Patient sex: F
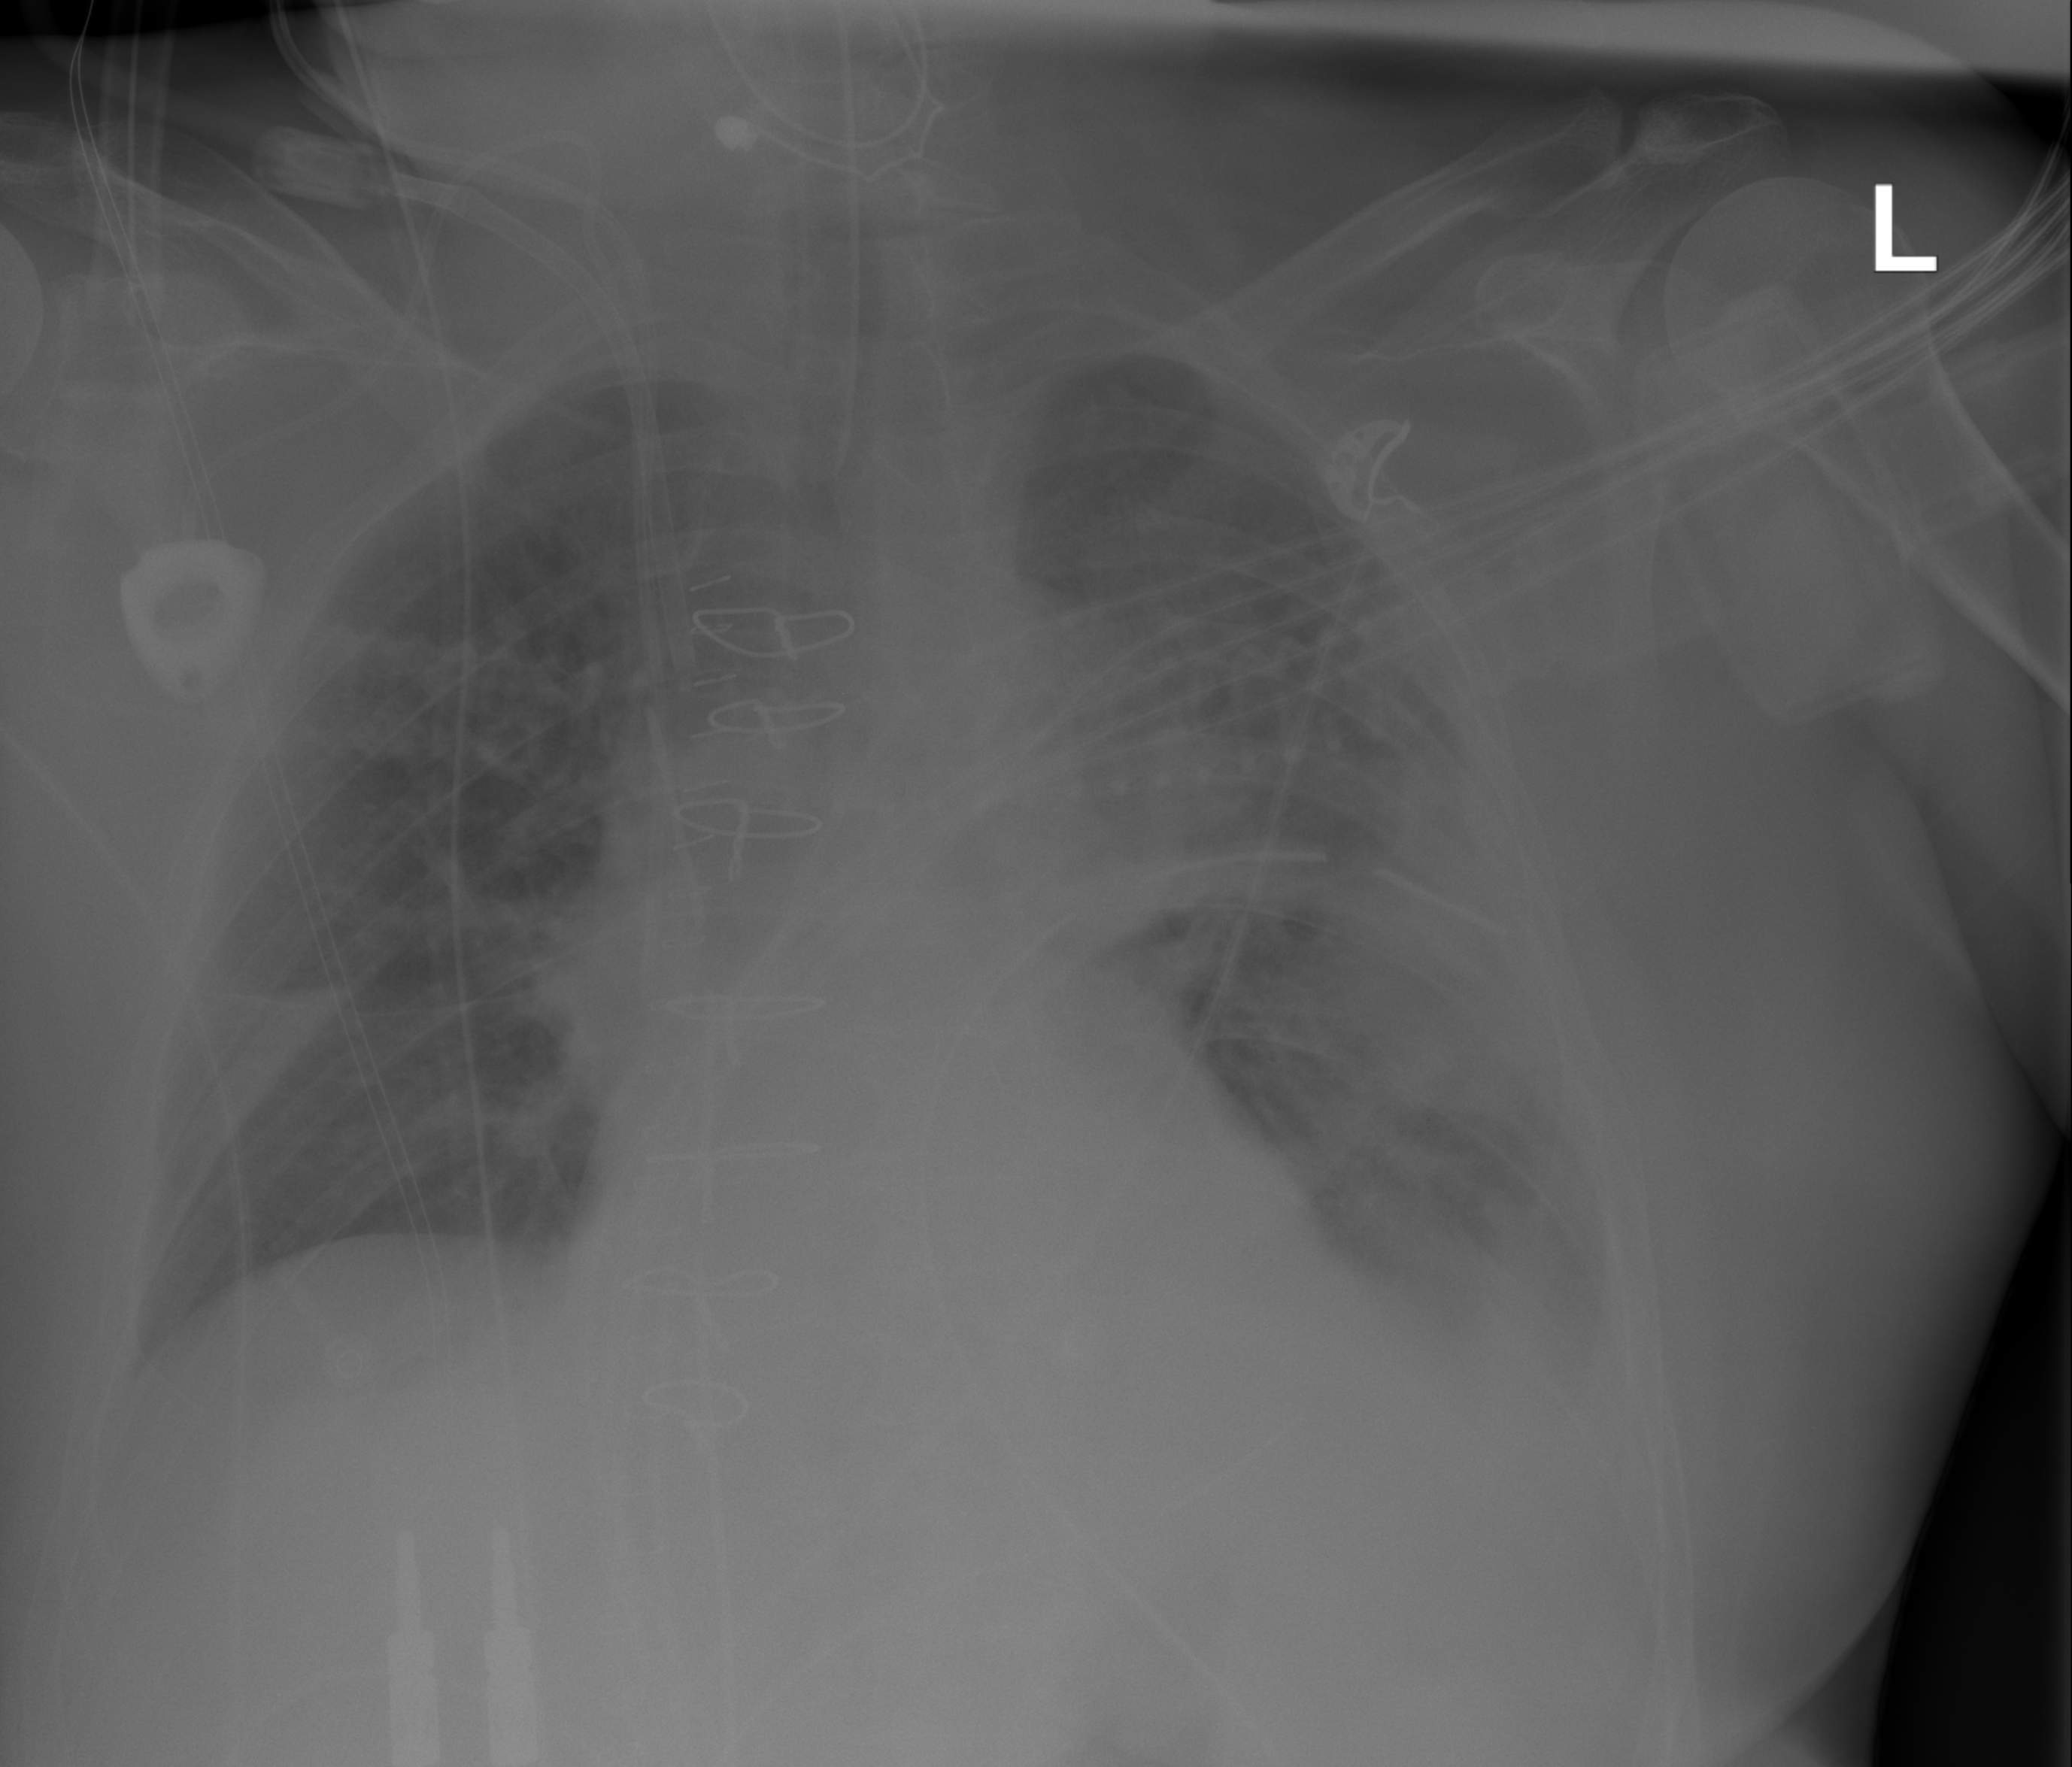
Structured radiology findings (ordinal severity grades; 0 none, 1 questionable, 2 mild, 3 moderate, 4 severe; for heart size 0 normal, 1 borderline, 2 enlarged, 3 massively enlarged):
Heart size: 0
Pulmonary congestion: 3
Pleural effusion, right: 0
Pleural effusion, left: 2
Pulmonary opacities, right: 0
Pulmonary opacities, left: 2
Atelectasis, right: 2
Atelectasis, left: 3